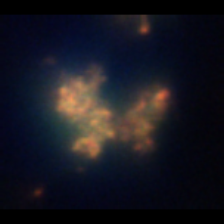
Taxon: Unknown_detritus
Group: Unknown